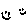
Label: smiley face